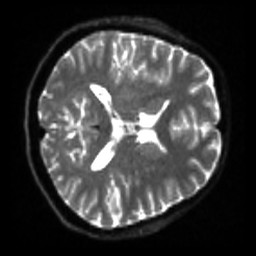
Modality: sbref
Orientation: axial
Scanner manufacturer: siemens
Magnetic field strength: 3 T
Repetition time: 4 s
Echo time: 0.0594 s